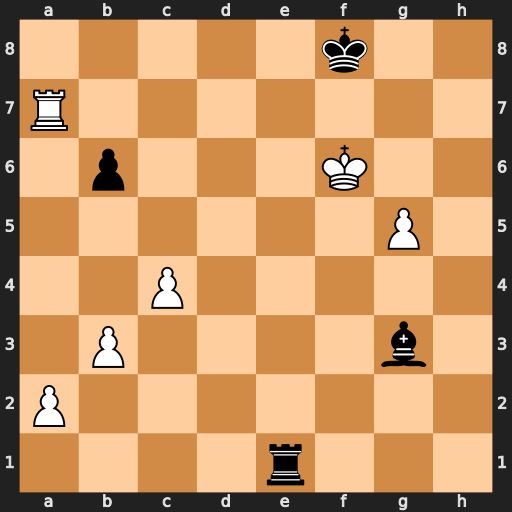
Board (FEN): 5k2/R7/1p3K2/6P1/2P5/1P4b1/P7/4r3
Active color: w
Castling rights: -
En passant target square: -
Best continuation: Ra8+ Re8 Rxe8+